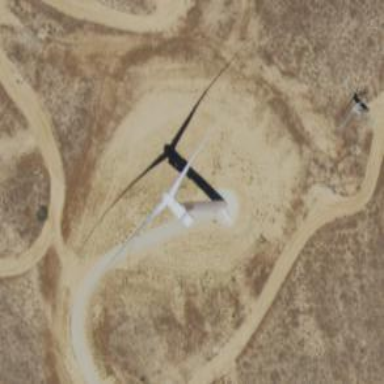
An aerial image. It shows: Wind generator with horizontal axis. The wind turbine is from Vestas.